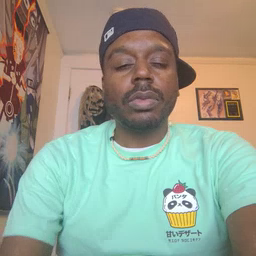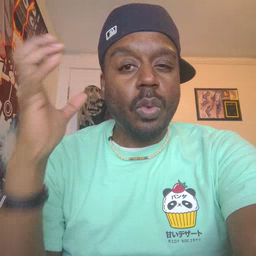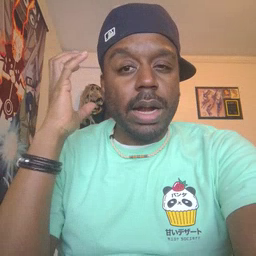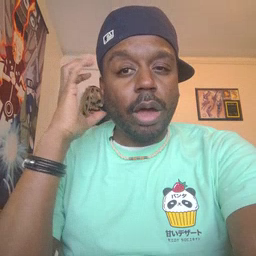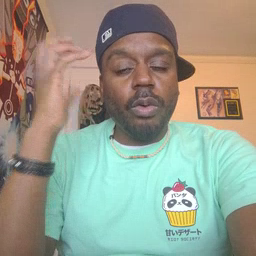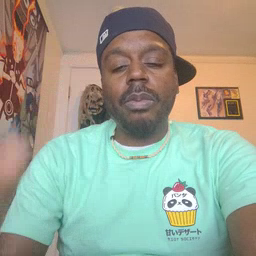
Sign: radio